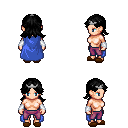
a pixel art fantasy rpg character, female body template, human, light skin, blue cape, magenta pants, black loose hair, silver tiara, white cloth bracers, brown slippers, four views (front, back, left, right), 2x2 character sprite sheet, small pixel art, hard edges, no anti-aliasing